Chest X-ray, PA view. Patient: 44 years old, sex F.
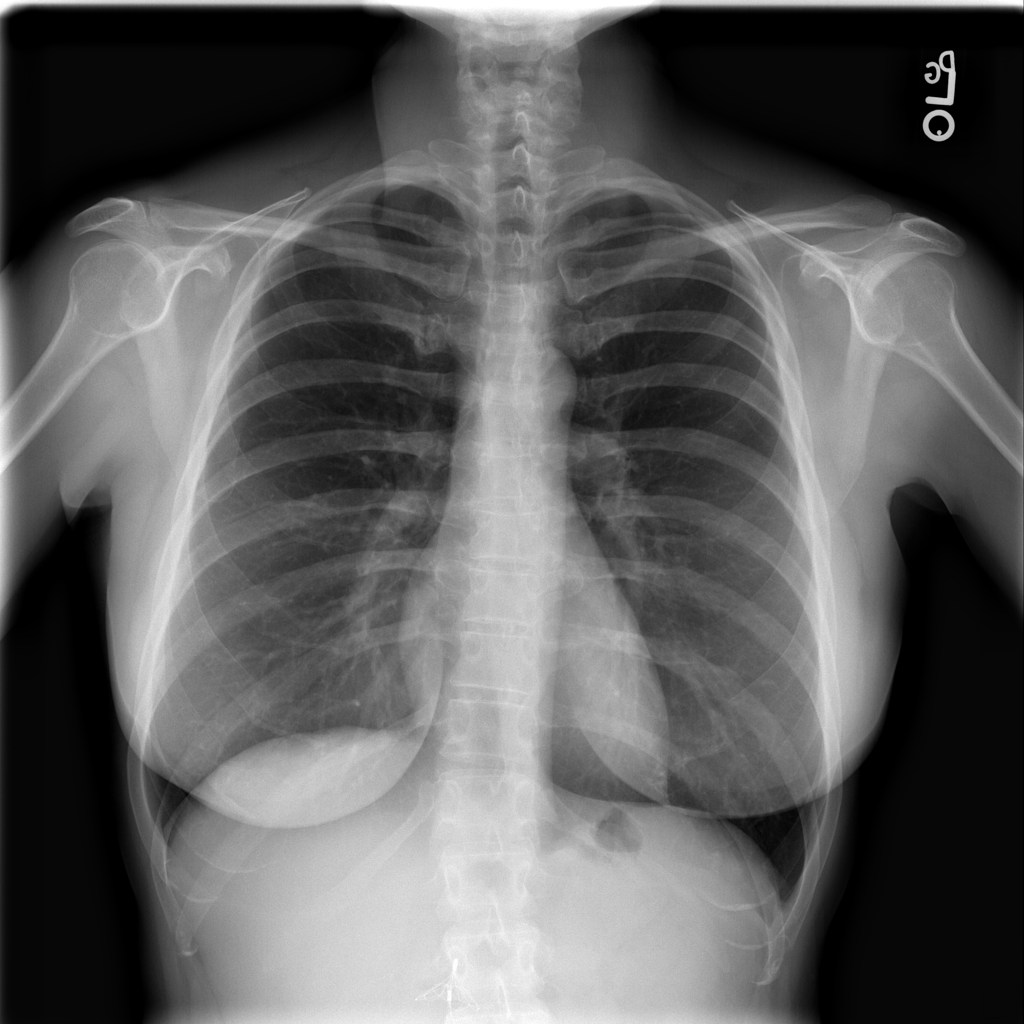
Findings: No Finding